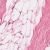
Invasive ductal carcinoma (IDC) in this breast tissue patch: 0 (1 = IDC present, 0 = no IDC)